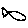
Label: fish